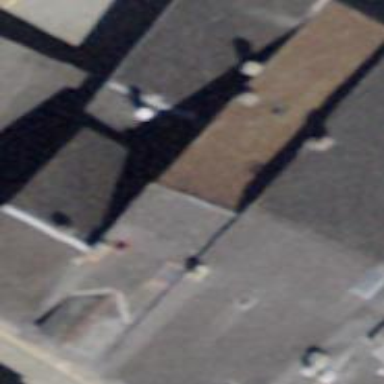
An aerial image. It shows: Terrace building.